Question:
I have to select the above highlighted link 'New V1 Project' but I am not able to identify the element.
I've tried using linktext function but it is giving error... can anybody help?
Hierachy is something like:-
'''<tbody>
<tr>
<td width="40" align="center">
<td width="5">
<td align="center" noWrap="" style="border-bottom-color: black; border-bottom-width: 1px; border-bottom-style: solid;" bgColor="#cccccc">
<a class="navSelected" onmouseover="window.status=''; return true" onmouseout="window.status=''; return true" href="index.cfm?fuseaction=project.view&version=1">
<td width="5">
<td width="5">
<td align="center" noWrap="" style="border-bottom-color: black; border-bottom-width: 1px; border-bottom-style: solid;" bgColor="#cccccc">
<a class="nav" onmouseover="window.status=''; return true" onmouseout="window.status=''; return true" href="index.cfm?fuseaction=project.create_form&version=1">
<td width="5">
<td width="5">
<td align="center" noWrap="" style="border-bottom-color: black; border-bottom-width: 1px; border-bottom-style: solid;" bgColor="#cccccc">
<a class="nav" onmouseover="window.status=''; return true" onmouseout="window.status=''; return true" href="index.cfm?fuseaction=project.create_form&version=2">
</tr>
</tbody>'''
please see the highlighted HTML code in image... I am not sure how this 'Text' element is linked with 'a' tag
My Code that I've used to identify element is:
'''
WebElement v1Link = driver.findElement(By.linktext("New V1 Project"));
WebElement v1Link = driver.findElement(By.xpath("//tr/td[3]/a[@text()= 'New v1 Project']"));
'''
but none of the above 2 methods are working... please somebody help.
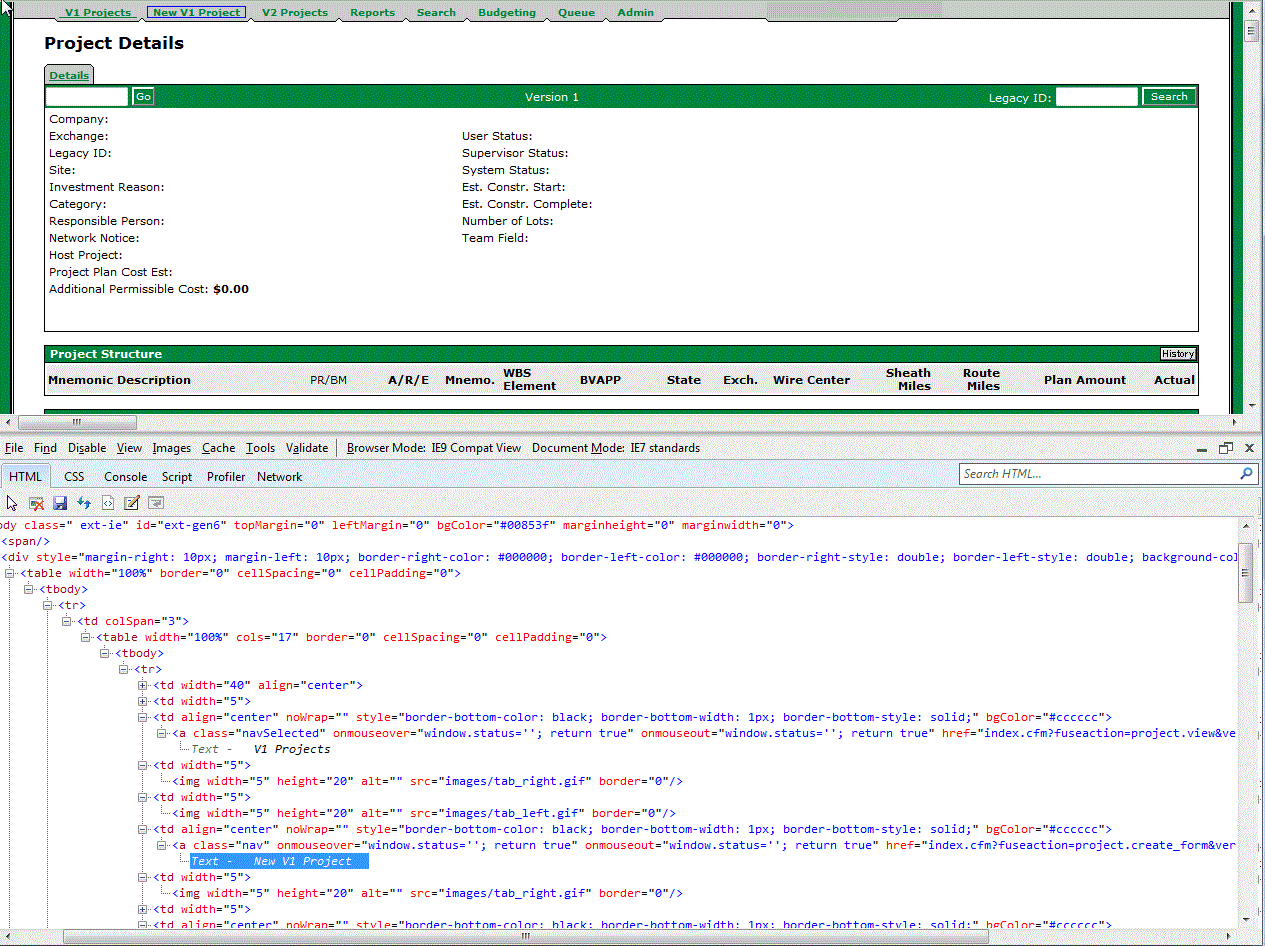
Answer: You can find the link by the following xpath:
'''
//td/a[normalize-space(text()) = 'New V1 Project']
'''
FYI, your version of xpath was almost correct:
- '@''text()'- 'New V1 Project''New v1 Project'- <URL>
Hope that helps.